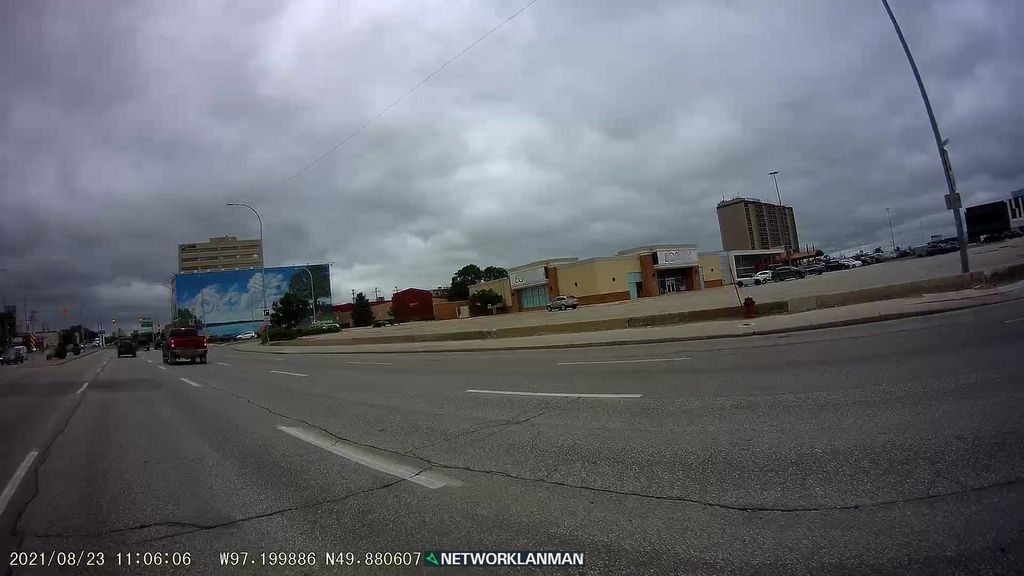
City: winnipeg